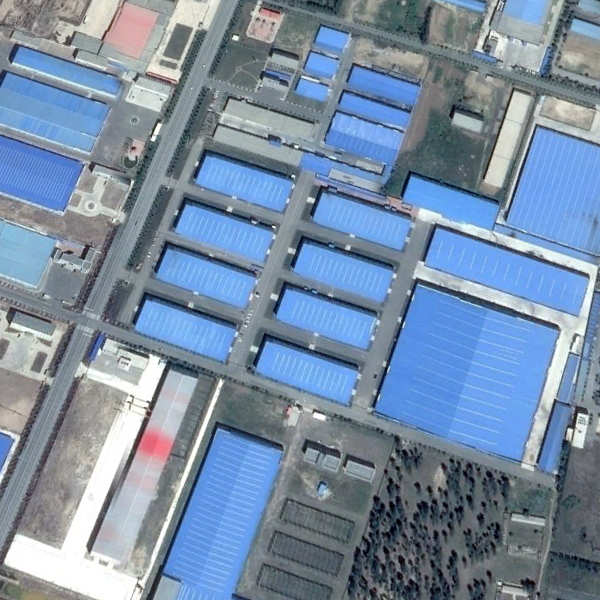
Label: Industrial